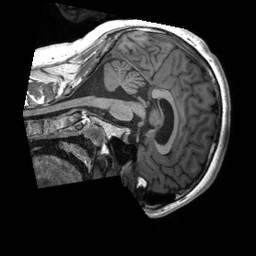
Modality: T1w
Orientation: sagittal
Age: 20
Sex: male
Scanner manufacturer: siemens
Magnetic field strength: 3 T
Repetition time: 2.3 s
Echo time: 0.00232 s